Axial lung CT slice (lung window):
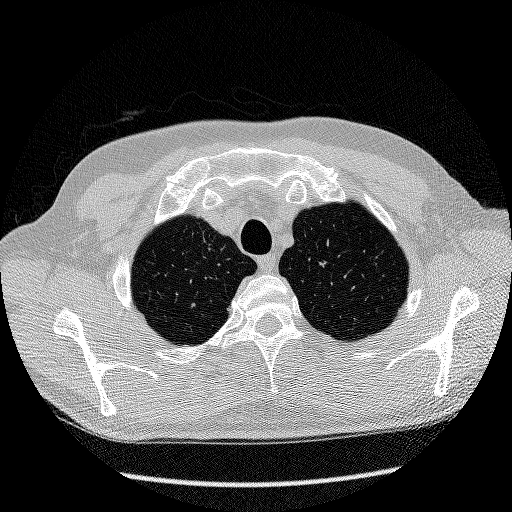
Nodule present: no